Field crop: maize
Growth stage: 1
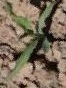
Species: maize